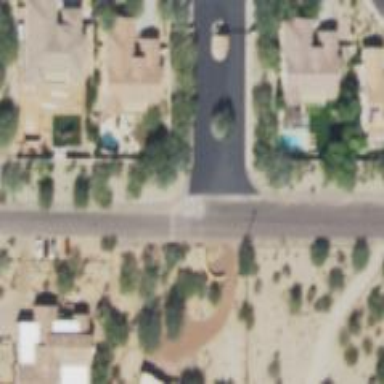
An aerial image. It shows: Smooth asphalt road in residential area.